Question: After i install the plugin, when i try to import it on providers in app.modules.ts, i get the following:

I have reinstalled, clean cache, and it keeps happening. Here's the app.module.ts code:
'''
import { HTTP } from '@ionic-native/http';
import { GalleryPageModule } from './../pages/gallery/gallery.module';
import { HttpClient, HttpClientModule } from '@angular/common/http';
import { BrowserModule } from '@angular/platform-browser';
import { ErrorHandler, NgModule } from '@angular/core';
import { IonicApp, IonicErrorHandler, IonicModule } from 'ionic-angular';
import { MyApp } from './app.component';
import { HomePage } from '../pages/home/home';
//providers
import { ImagesProvider } from '../providers/images/images';
//plugins
import { StatusBar } from '@ionic-native/status-bar';
import { SplashScreen } from '@ionic-native/splash-screen';
import { File } from '@ionic-native/file';
import { FileTransfer } from "@ionic-native/file-transfer";
import { AndroidPermissions } from '@ionic-native/android-permissions';
import { SocialSharing } from '@ionic-native/social-sharing';
//firebase
import { firebase } from './../firebase';
import { AngularFireModule } from '@angular/fire';
import { AngularFireDatabaseModule, AngularFireDatabase } from '@angular/fire/database';
import { AngularFireAuthModule } from '@angular/fire/auth';
import { AngularFirestoreModule, AngularFirestore } from '@angular/fire/firestore';
import { ImagenPageModule } from '../pages/imagen/imagen.module';
@NgModule({
declarations: [
MyApp,
HomePage,
],
imports: [
BrowserModule,
IonicModule.forRoot(MyApp),
HttpClientModule,
GalleryPageModule,
AngularFireModule.initializeApp(firebase),
AngularFireDatabaseModule,
AngularFireAuthModule,
AngularFirestoreModule.enablePersistence(),
ImagenPageModule,
GalleryPageModule
],
bootstrap: [IonicApp],
entryComponents: [
MyApp,
HomePage,
],
providers: [
StatusBar,
SplashScreen,
{provide: ErrorHandler, useClass: IonicErrorHandler},
HttpClient,
ImagesProvider,
AngularFirestore,
File,
HTTP,
FileTransfer,
AndroidPermissions,
SocialSharing,
]
})
export class AppModule {}
'''
I have tried that in other projects i have, and it works, does not appear that suggestion.
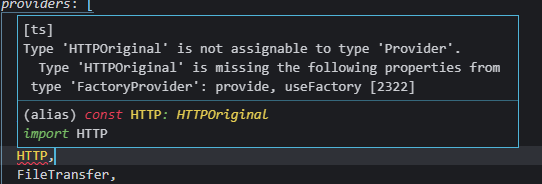
Answer: You installed the latest '@ionic-native/http' beta (v5+)
You have to import 'HTTP' from '/ngx'
'''
import { HTTP } from '@ionic-native/http/ngx';
'''
Otherwise fallback to '@ionic-native/http' v4+